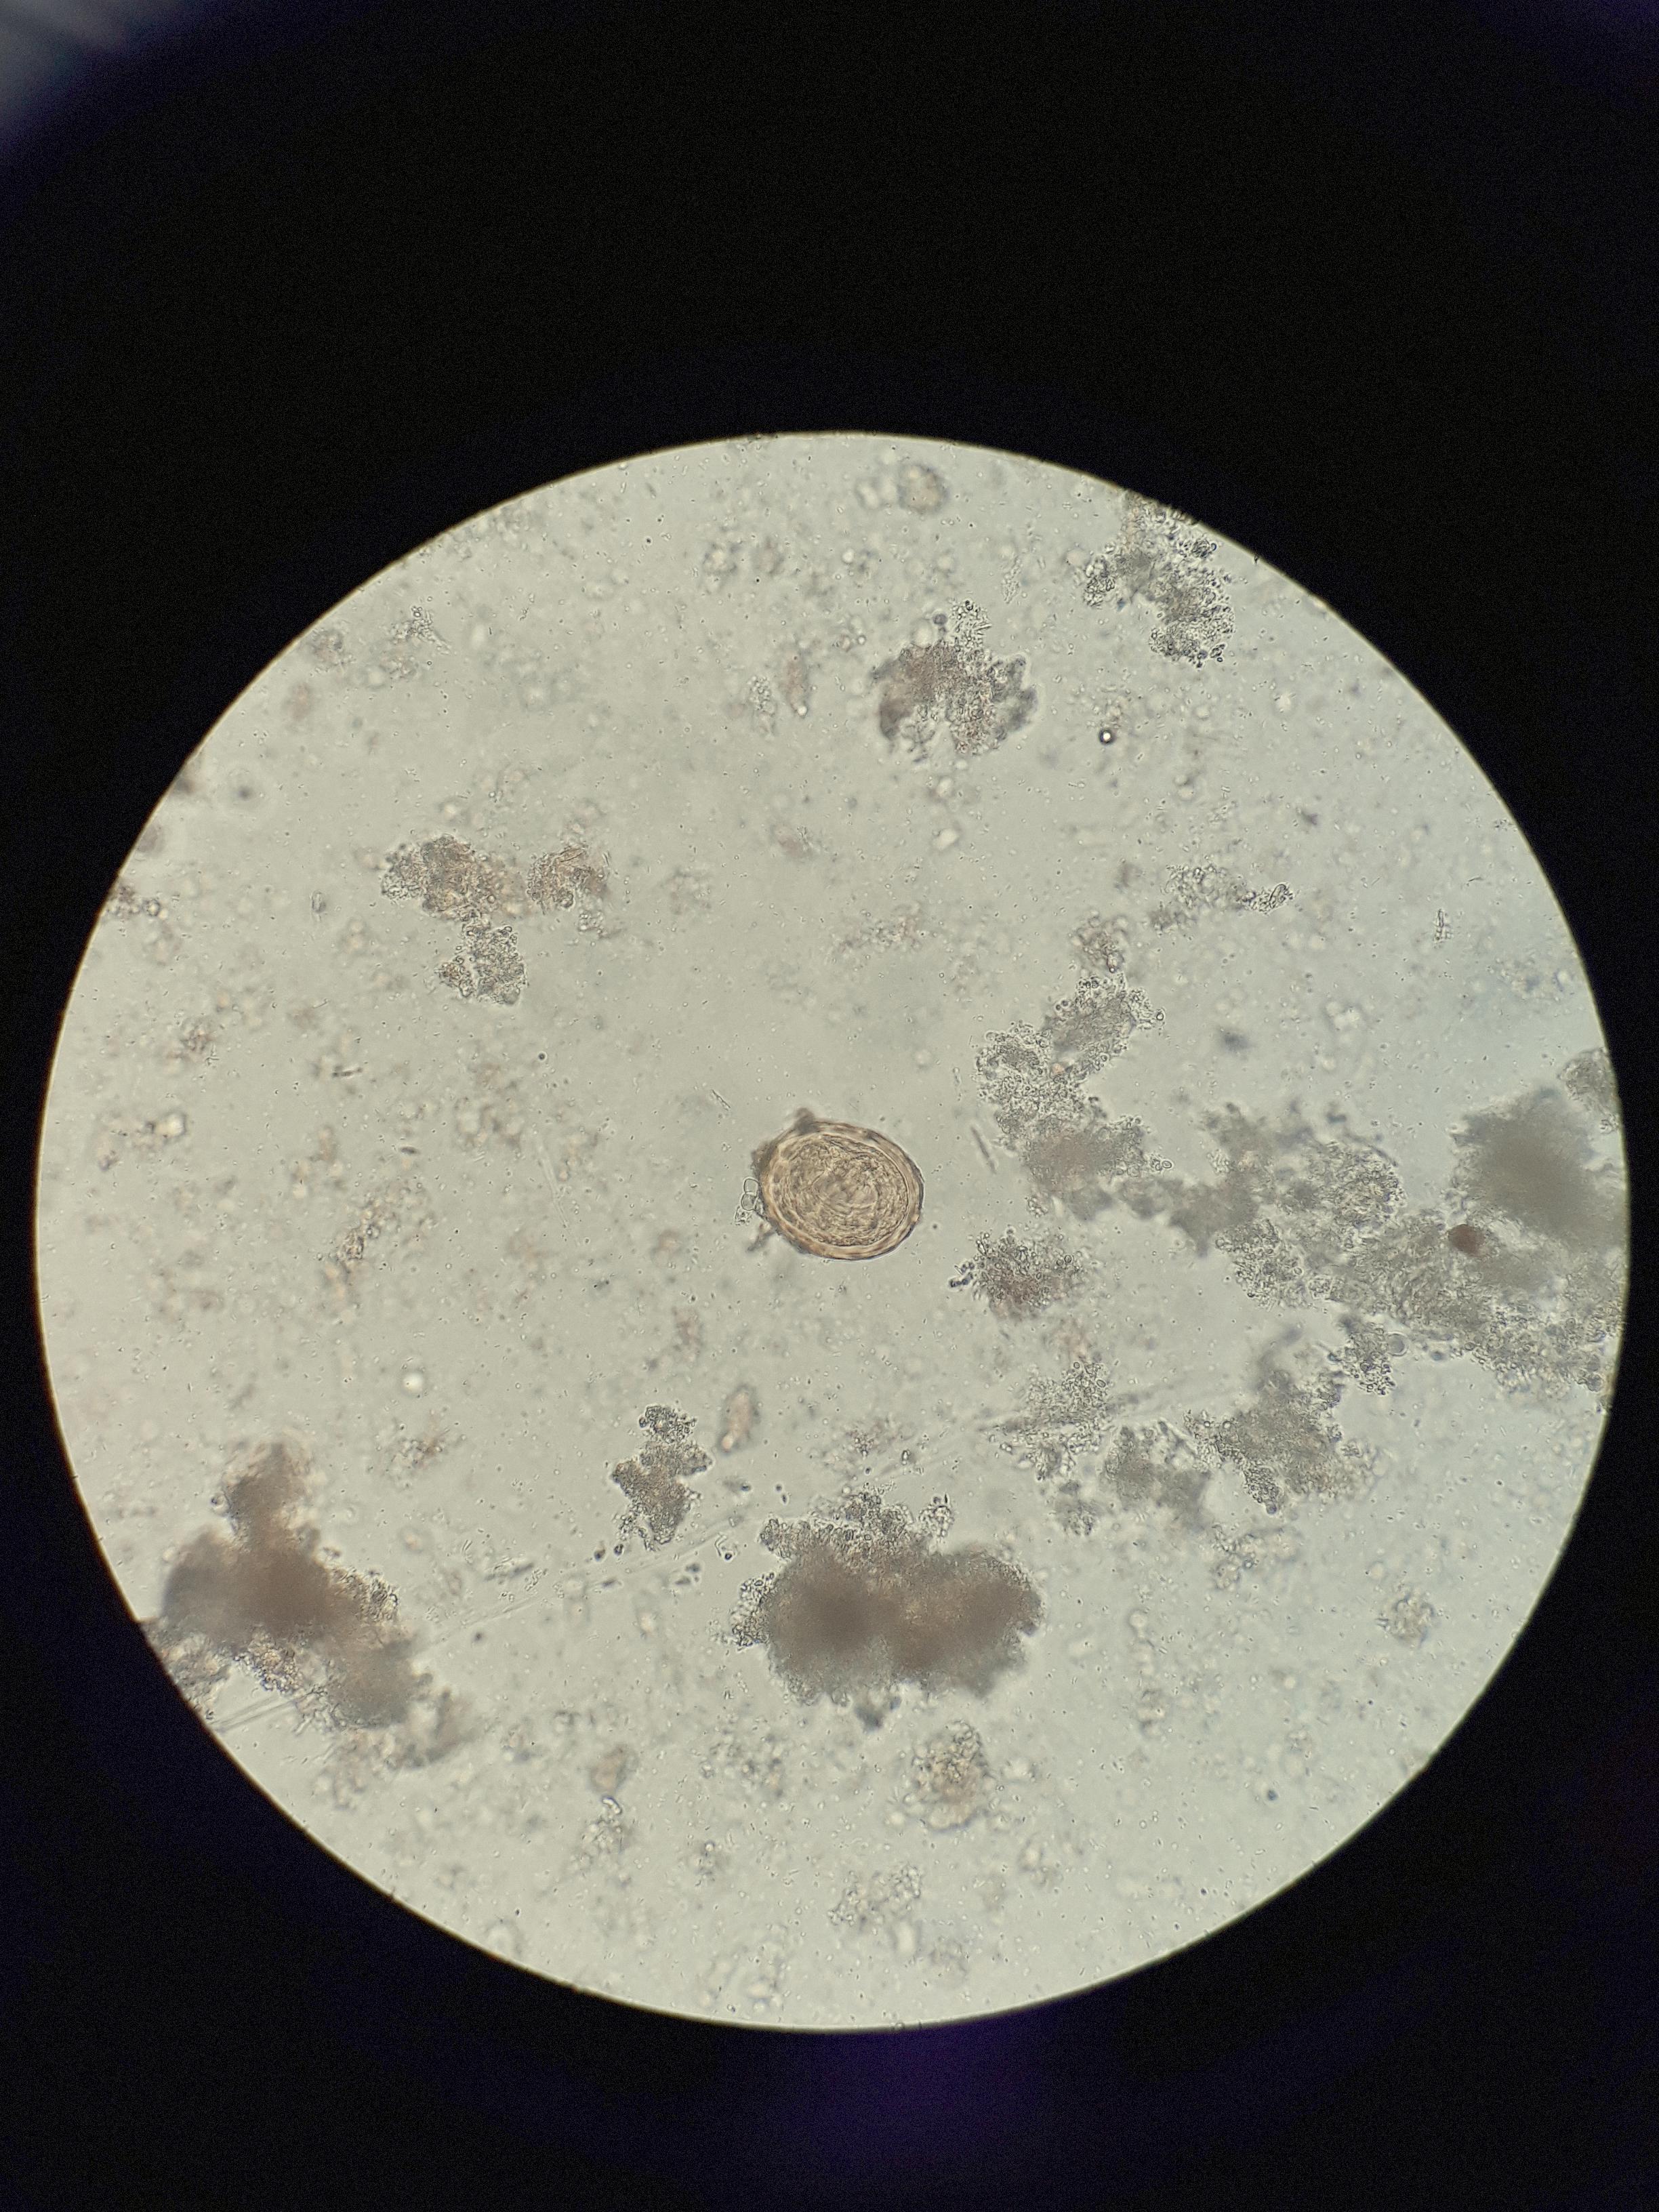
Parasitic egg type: Ascaris lumbricoides